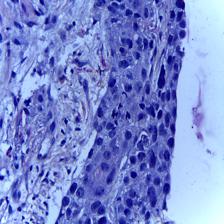
Diagnosis: OSCC